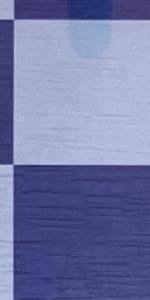
Label: Empty